Question: I got this error when I run the job for 'run testcafe' in the azure release pipeline. The package.json is in the same folder as the project but it still show this error.

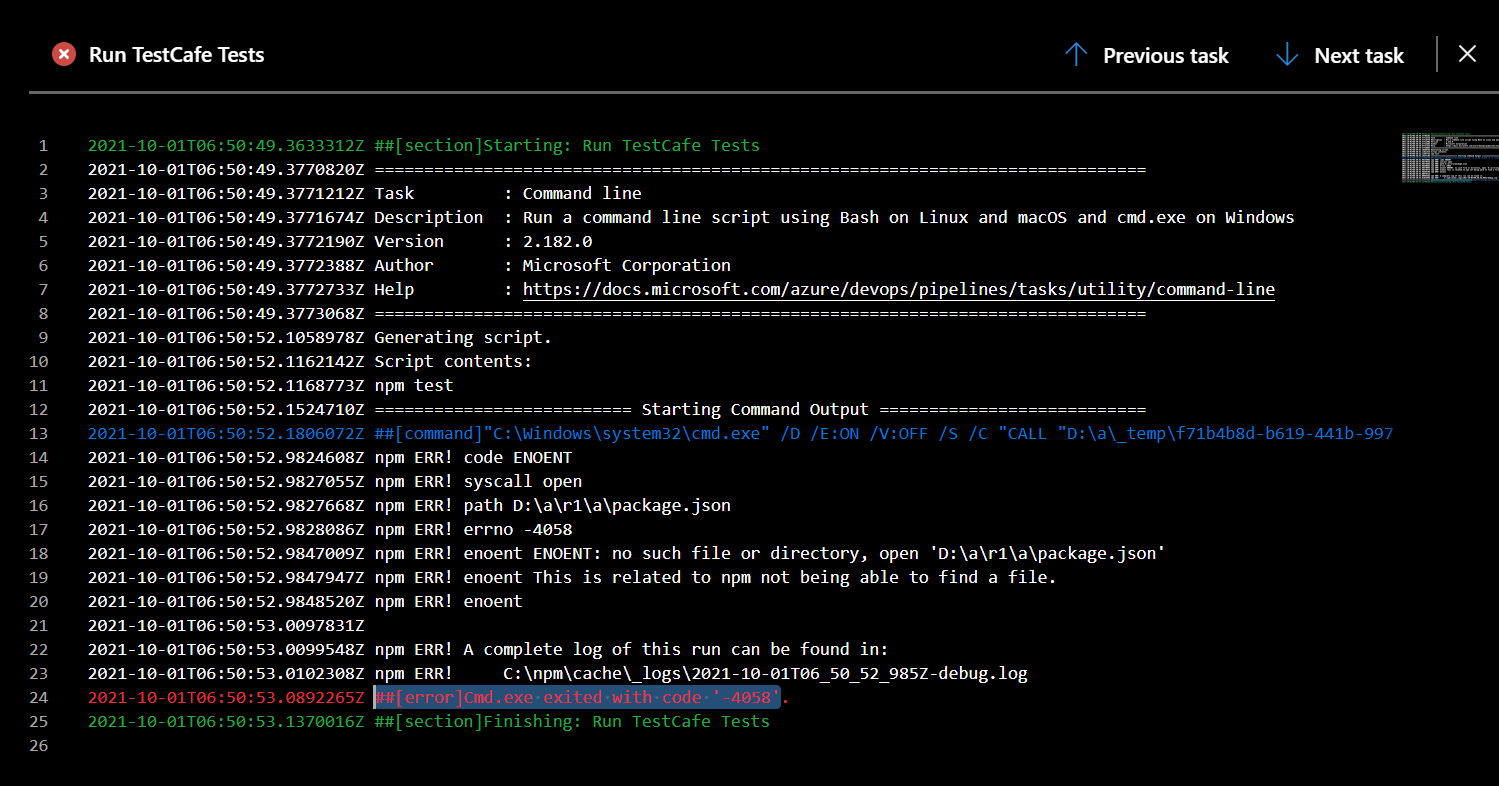
Answer: The error message says that the 'D:
1\package.json' file was not found. Correct the Azure Pipeline so that the executable file points to the existing file.